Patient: sex M, age 58
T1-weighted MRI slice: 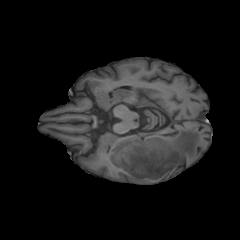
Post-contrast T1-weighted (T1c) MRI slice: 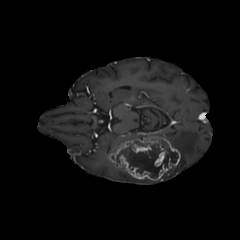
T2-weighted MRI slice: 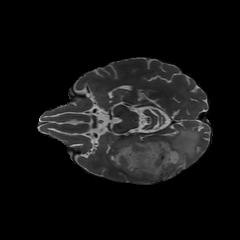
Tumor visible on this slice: yes
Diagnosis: Glioblastoma, IDH-wildtype
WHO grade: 4